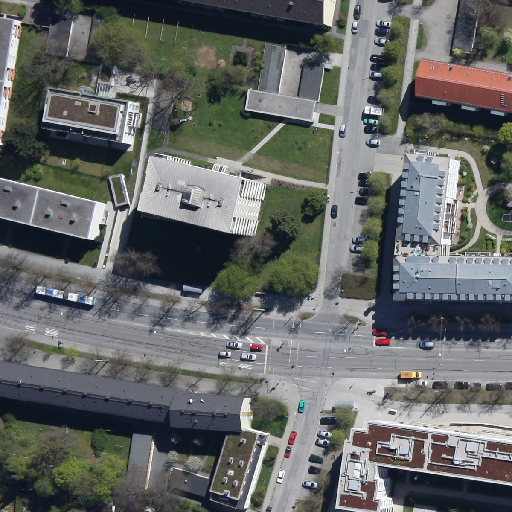
Referring expression: vehicle driving on the road